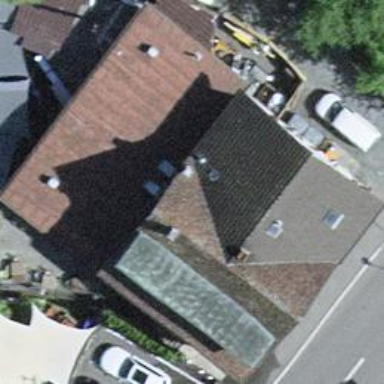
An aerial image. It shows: Restaurant.